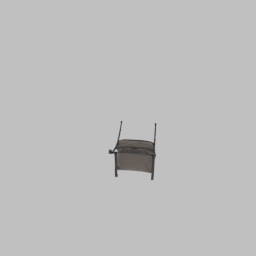
Label: furniture